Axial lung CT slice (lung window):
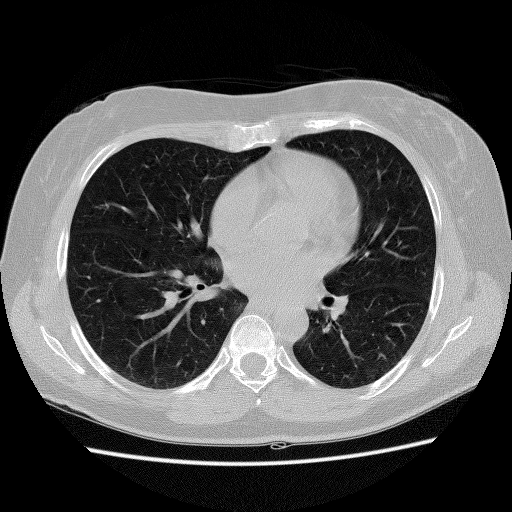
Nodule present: no